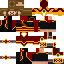
A male human skin with dark skin, wearing brown long hair dressed in a red suit and black pants, featuring a closed mouth.